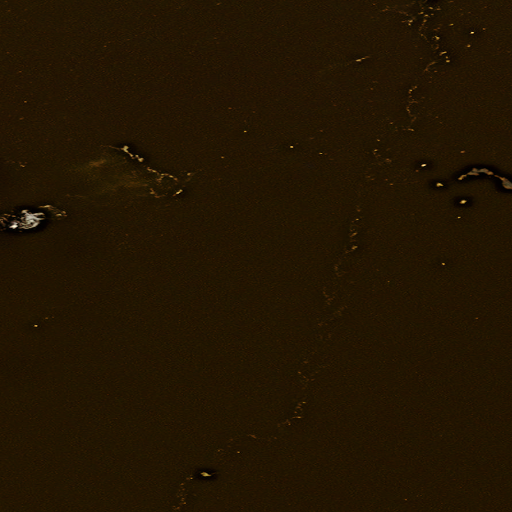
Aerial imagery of island in Alaska named Borlase Rock containing only unknown